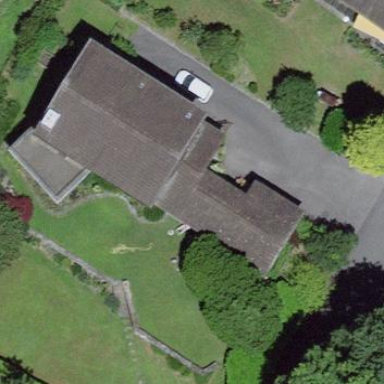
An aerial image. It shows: Gabled roof on residential building.